Aerial crown-view tile of a tropical tree (Barro Colorado Island, Panama), acquired 20241014:
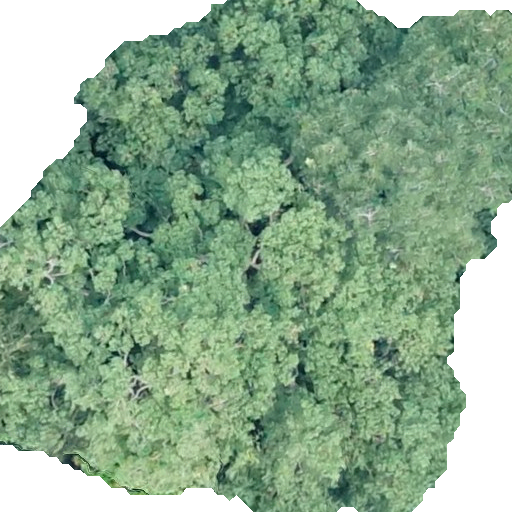
Species: Terminalia oblonga
GBIF accepted scientific name: Terminalia oblonga
Crown area: 350.25 m²